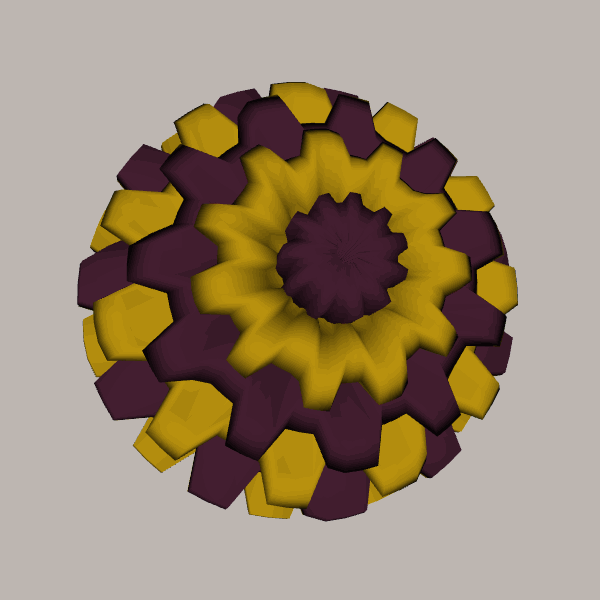
Background: light